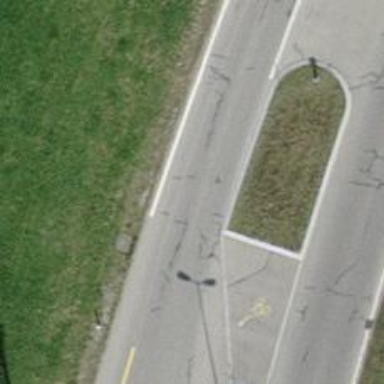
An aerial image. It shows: Secondary road with asphalt surface.